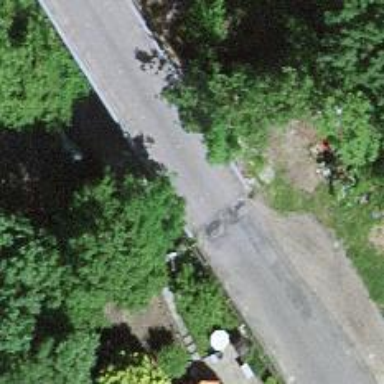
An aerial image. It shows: Unclassified road on bridge.